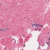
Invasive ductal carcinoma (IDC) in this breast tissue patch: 0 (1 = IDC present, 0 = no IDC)